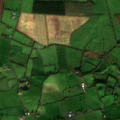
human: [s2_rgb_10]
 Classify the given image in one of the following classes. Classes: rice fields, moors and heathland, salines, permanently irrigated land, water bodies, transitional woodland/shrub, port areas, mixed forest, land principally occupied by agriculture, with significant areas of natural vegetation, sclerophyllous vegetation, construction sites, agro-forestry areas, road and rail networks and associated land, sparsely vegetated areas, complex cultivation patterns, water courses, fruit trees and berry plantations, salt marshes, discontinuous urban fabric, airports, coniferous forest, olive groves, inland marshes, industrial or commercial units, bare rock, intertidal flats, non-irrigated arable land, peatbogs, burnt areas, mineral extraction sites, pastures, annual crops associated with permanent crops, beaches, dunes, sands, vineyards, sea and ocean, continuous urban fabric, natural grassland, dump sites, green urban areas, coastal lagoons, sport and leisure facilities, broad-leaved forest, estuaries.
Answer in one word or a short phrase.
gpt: pastures